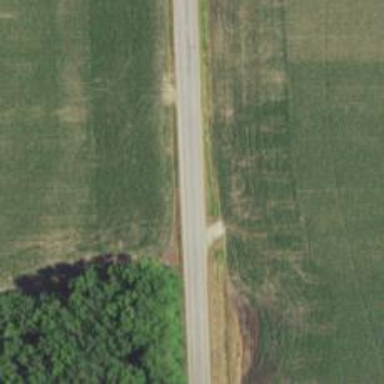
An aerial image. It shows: Unclassified road.